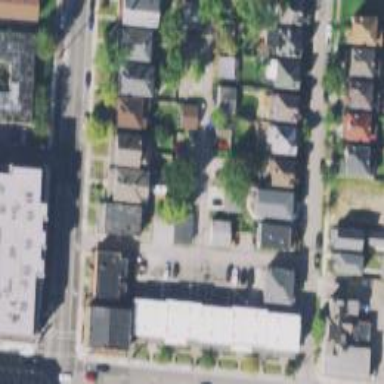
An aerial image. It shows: Alley classified as service road.